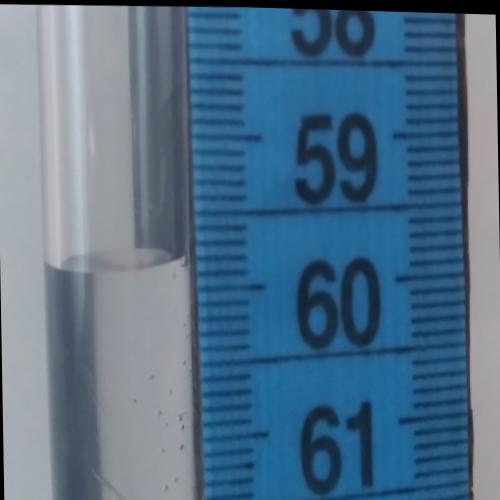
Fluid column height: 59.8 cm